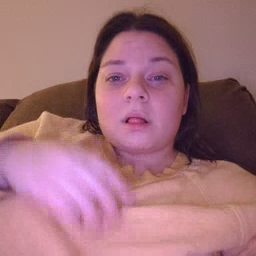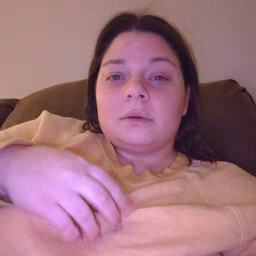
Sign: bird